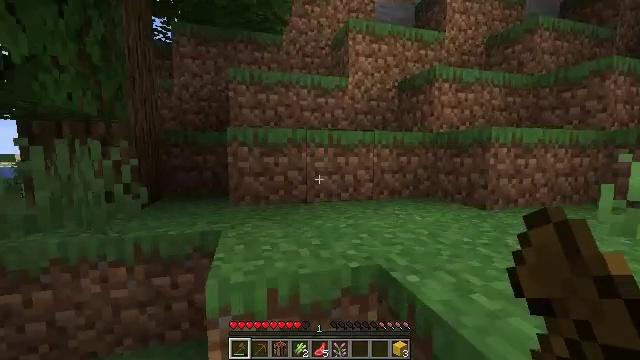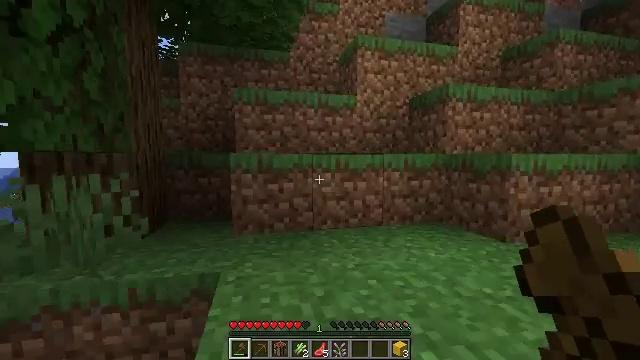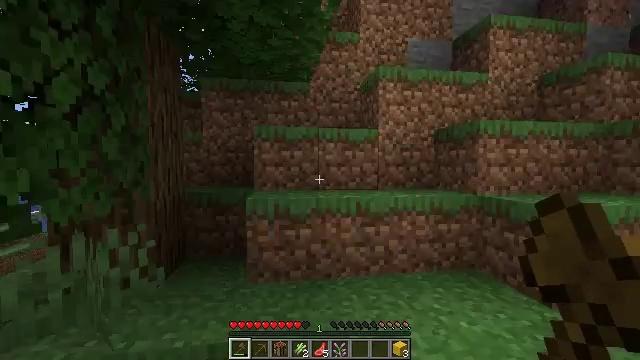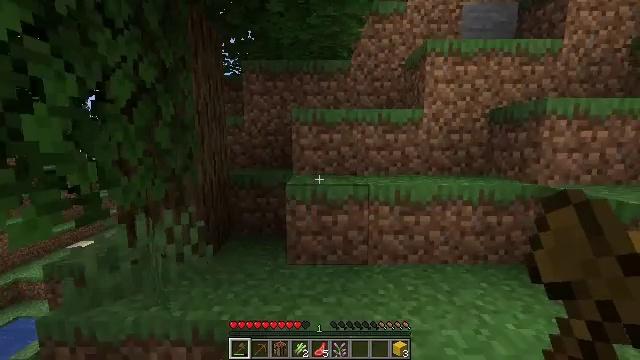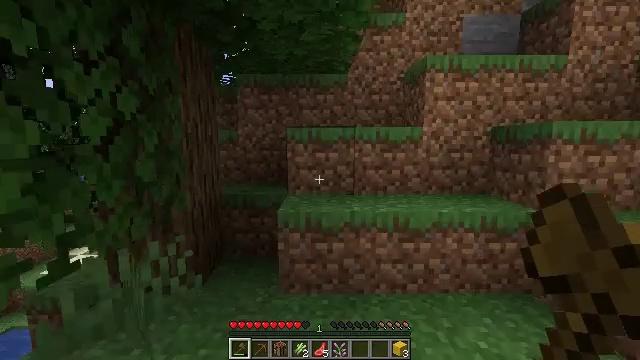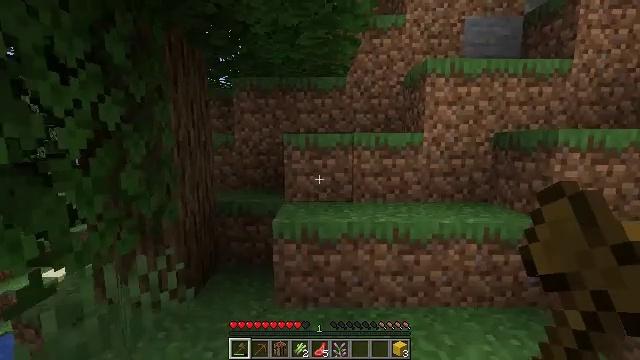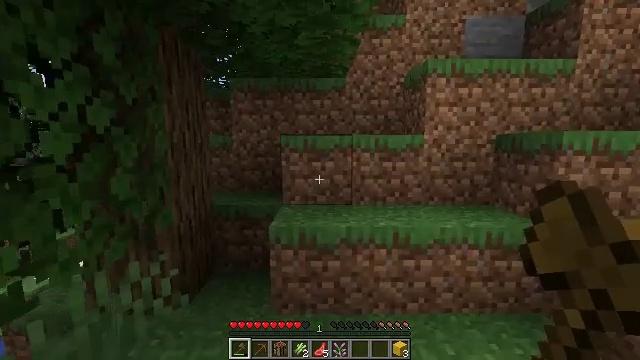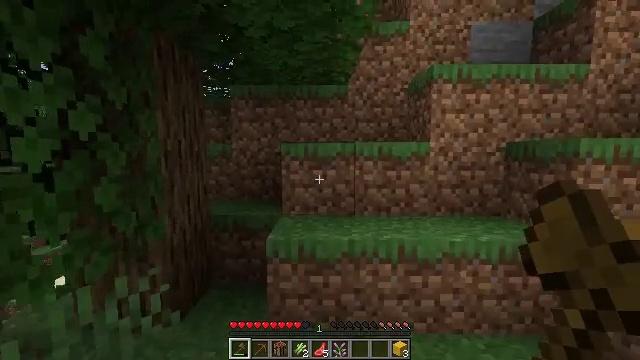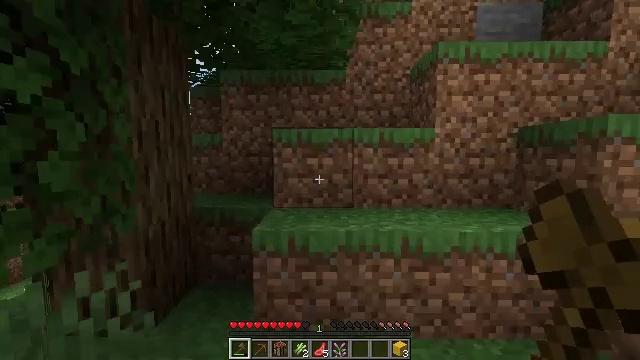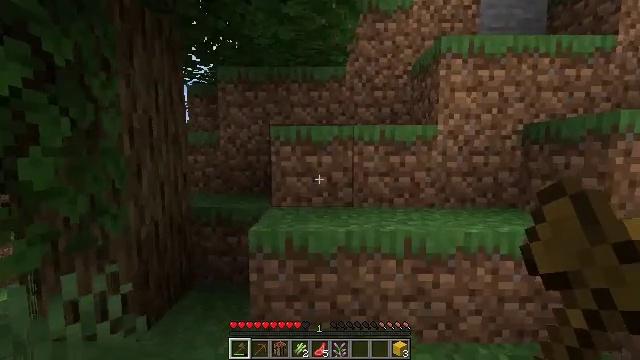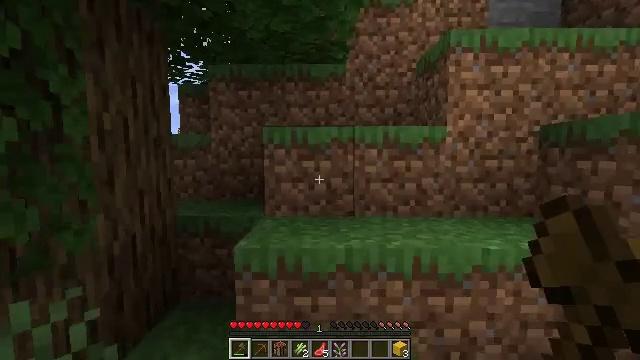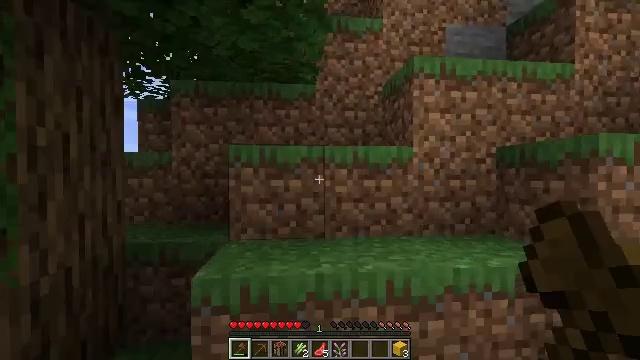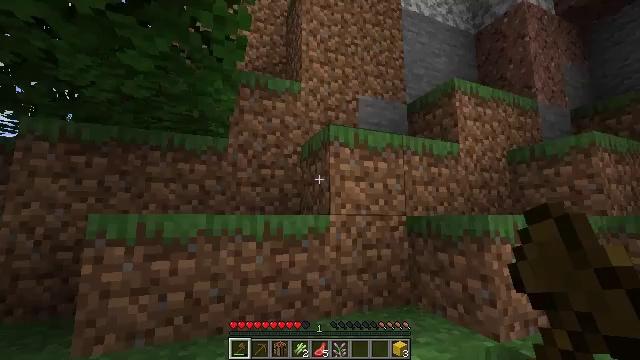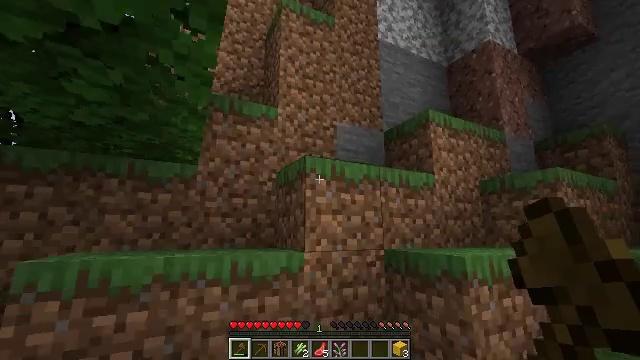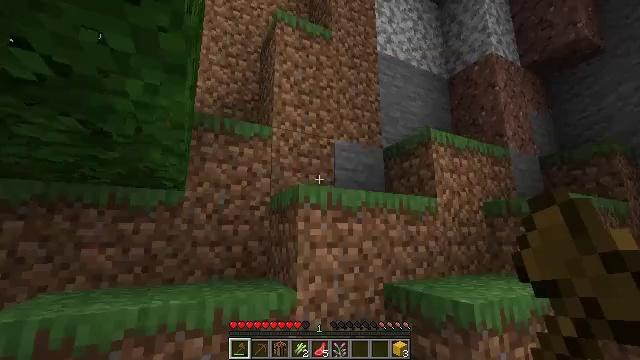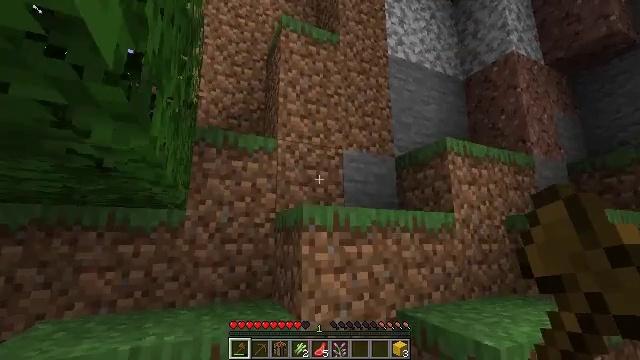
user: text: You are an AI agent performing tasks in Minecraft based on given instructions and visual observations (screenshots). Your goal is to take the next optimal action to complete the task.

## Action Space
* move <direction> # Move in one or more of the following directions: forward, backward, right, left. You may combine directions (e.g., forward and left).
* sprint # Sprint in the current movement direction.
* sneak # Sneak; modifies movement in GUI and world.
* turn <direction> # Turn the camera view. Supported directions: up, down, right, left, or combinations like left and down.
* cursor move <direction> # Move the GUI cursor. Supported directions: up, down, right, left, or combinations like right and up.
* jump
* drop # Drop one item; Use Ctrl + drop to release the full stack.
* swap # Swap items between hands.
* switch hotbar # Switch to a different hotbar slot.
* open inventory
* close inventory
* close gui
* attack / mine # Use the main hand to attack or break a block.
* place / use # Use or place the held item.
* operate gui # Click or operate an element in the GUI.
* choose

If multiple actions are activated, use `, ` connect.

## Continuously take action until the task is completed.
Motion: motion action
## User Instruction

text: Remove oak leaves from branches.
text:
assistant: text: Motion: move forward, turn left, jump
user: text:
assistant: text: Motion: move forward, turn left and up, jump
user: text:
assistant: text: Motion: move forward, turn left and down, jump
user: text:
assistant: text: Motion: move forward, jump
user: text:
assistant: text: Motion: move forward
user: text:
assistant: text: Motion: move forward
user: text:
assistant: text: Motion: move forward, turn up
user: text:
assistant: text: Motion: move forward
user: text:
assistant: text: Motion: move forward
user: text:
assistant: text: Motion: move forward
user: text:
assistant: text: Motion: move forward and move right, turn right and up
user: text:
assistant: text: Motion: move forward and move right, turn right and up, jump
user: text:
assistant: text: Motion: move forward and move right, turn right and up, jump
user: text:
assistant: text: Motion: move forward and move right, jump
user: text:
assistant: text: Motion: move forward and move right, turn left, jump
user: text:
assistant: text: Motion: move forward and move right, turn left, jump
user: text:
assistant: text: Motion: move forward and move right, turn left, jump
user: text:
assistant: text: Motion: move forward and move right, turn left, jump
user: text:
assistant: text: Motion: move forward and move right, turn left
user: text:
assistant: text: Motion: move forward and move right, turn left
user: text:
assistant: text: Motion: move forward and move right, turn left
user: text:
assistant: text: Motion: move forward, turn left
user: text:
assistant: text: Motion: move forward, turn left, jump
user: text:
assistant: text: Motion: move forward, turn left, jump
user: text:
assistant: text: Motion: move forward, jump
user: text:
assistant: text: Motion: move forward, jump
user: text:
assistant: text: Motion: move forward, turn left, jump
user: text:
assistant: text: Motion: move forward, jump
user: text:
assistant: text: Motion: move forward
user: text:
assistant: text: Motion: move forward